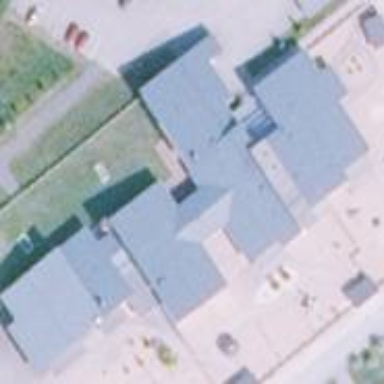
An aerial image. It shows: Kindergarten building.